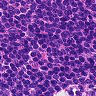
Metastatic tissue present: no